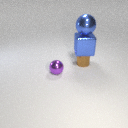
large blue metal sphere above small brown metal cylinder